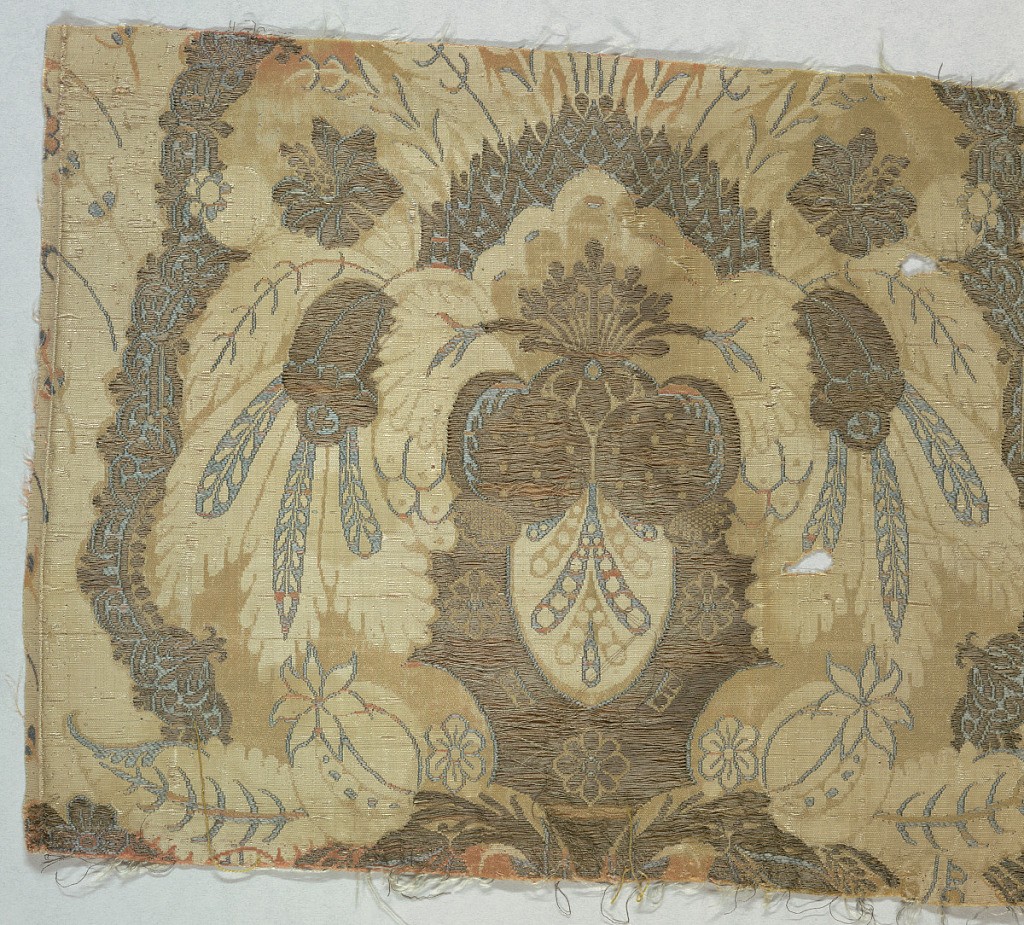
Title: Fragment
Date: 18th century
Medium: silk, metallic thread Technique: woven
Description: Fragment of a continuous symmetrical pattern of a palmette with leafy forms and flowers. Primarily cream-colored with tarnished gold metallic thread and grey and pale orange silk.